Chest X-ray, AP view. Patient: 46 years old, sex M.
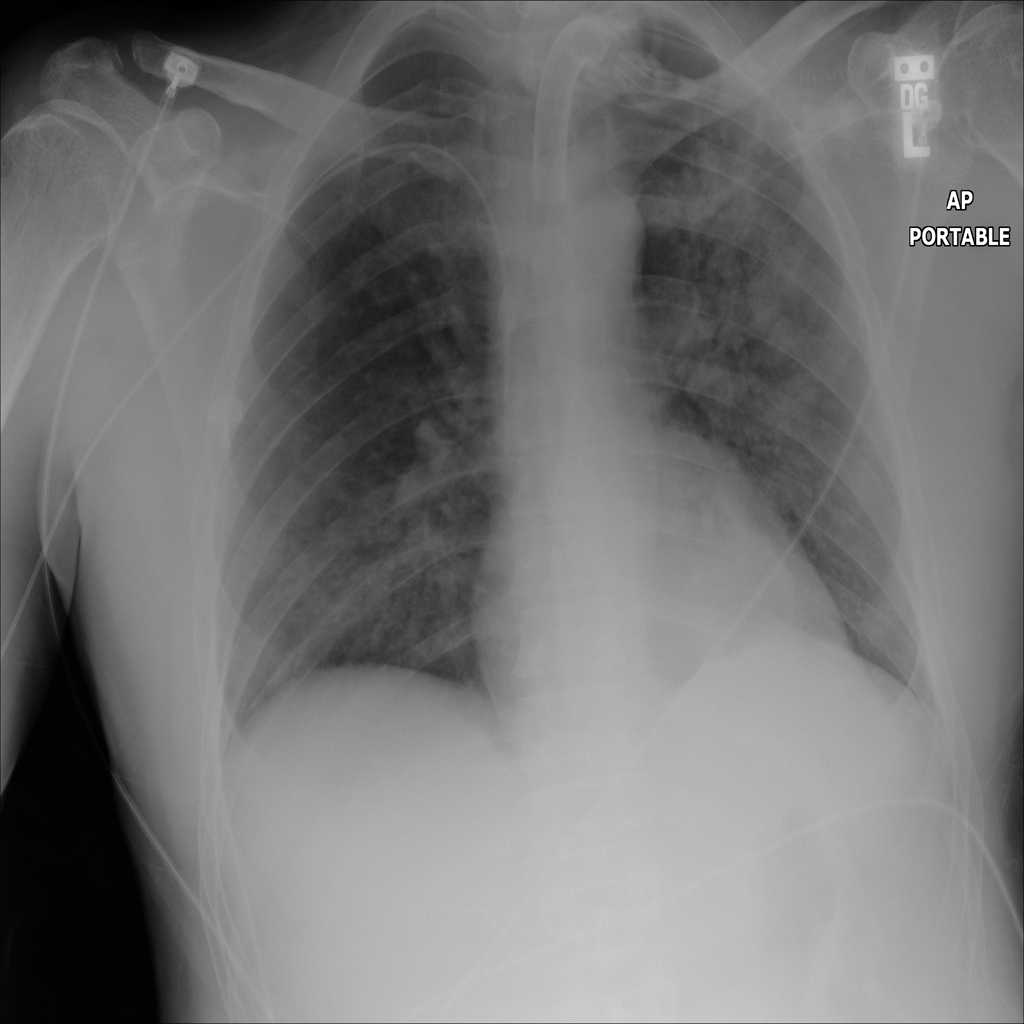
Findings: Consolidation, Effusion